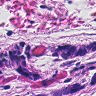
Metastatic tissue present: yes